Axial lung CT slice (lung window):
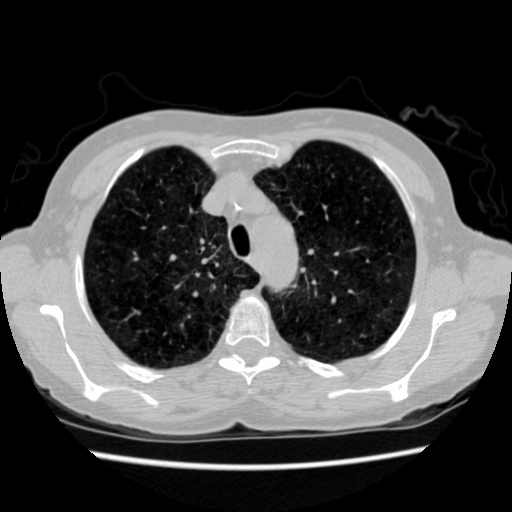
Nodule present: no